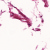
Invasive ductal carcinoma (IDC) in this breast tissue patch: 0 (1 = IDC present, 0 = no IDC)